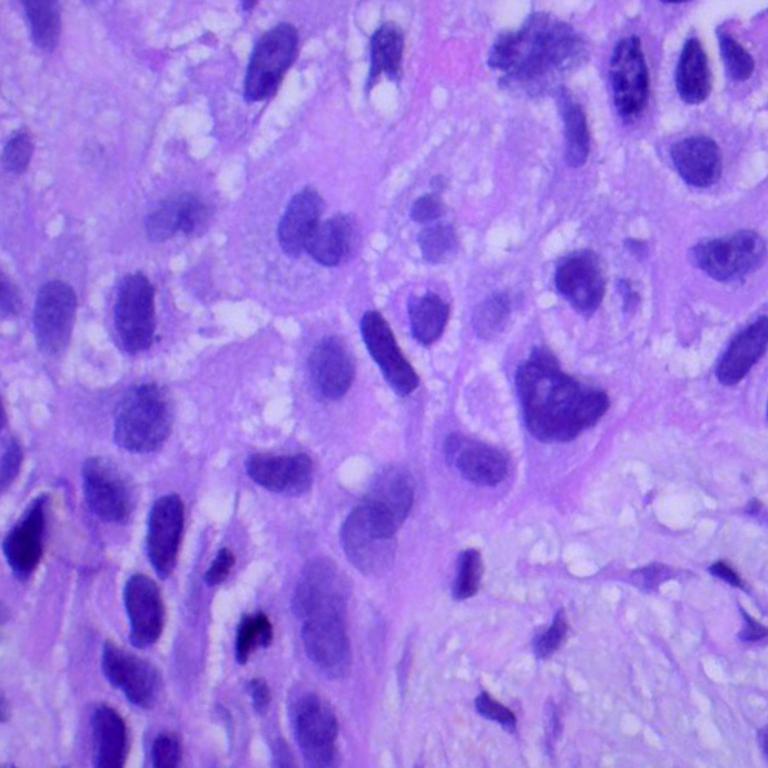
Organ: lung
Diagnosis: squamous carcinomas